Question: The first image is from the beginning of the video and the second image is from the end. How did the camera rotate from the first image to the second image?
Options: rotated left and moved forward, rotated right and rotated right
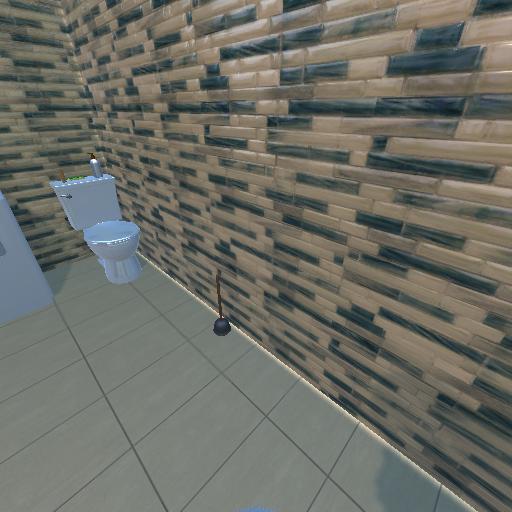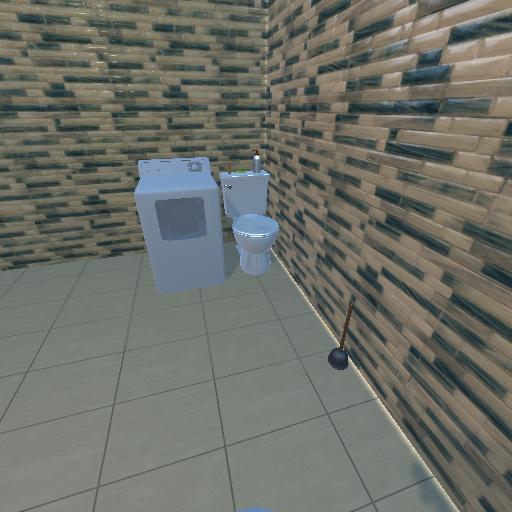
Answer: rotated left and moved forward